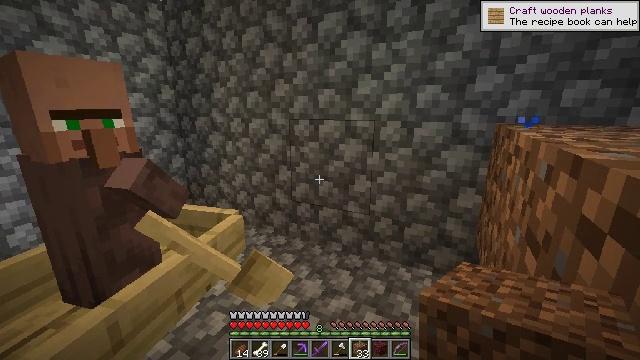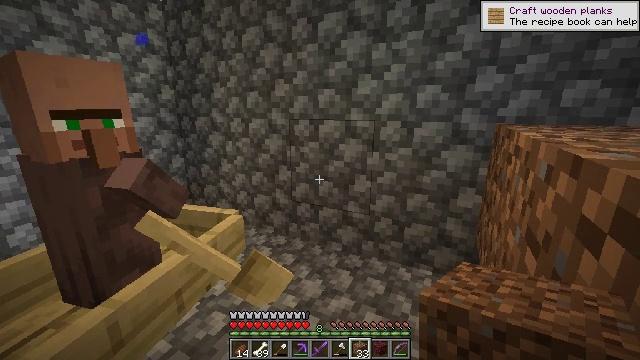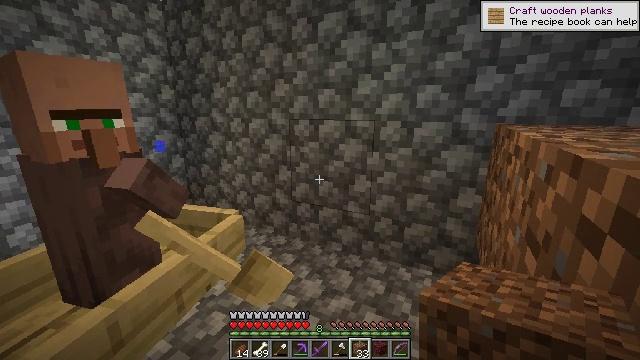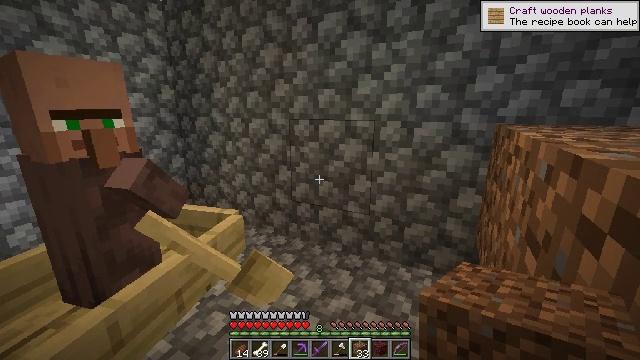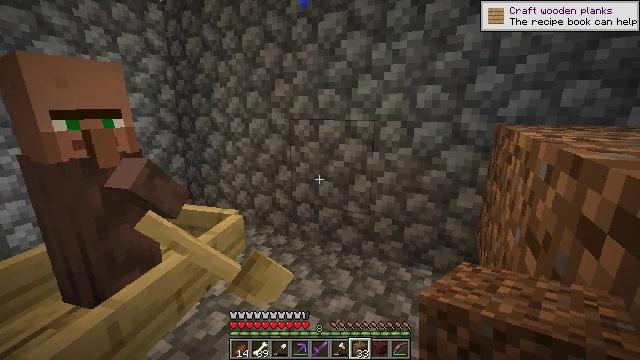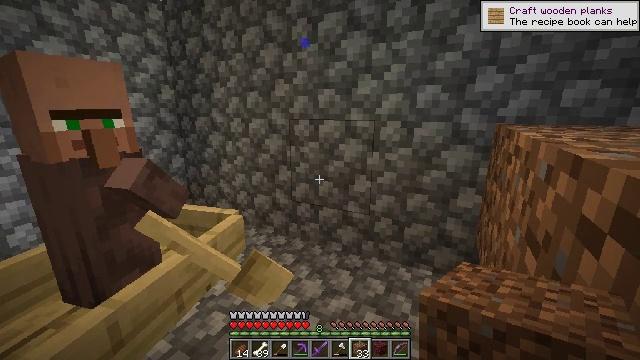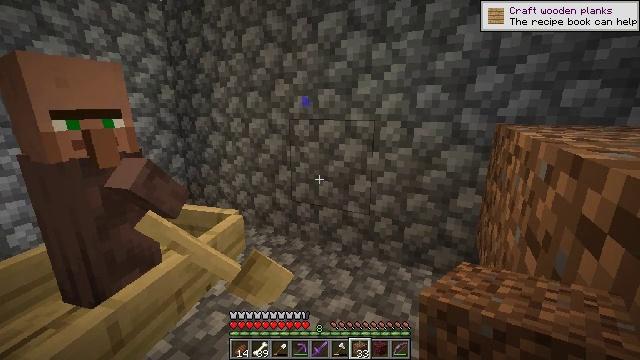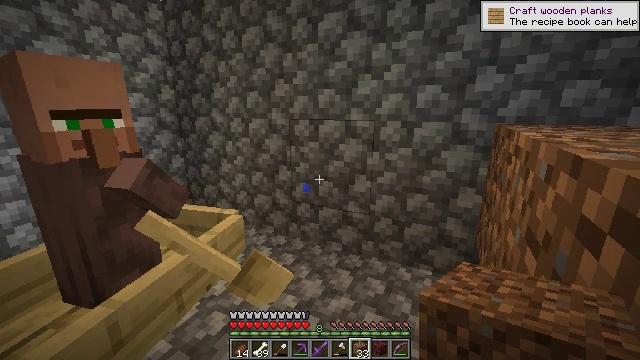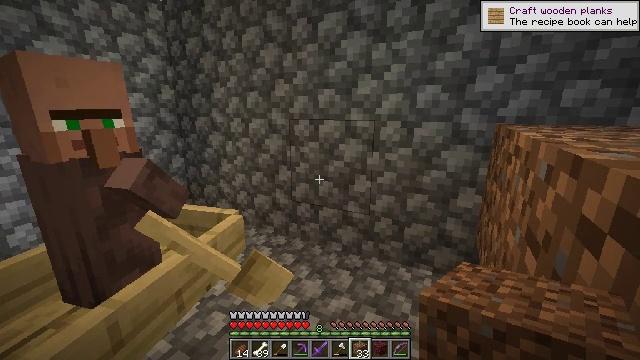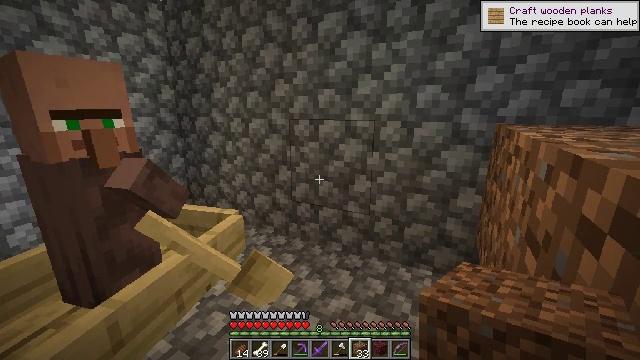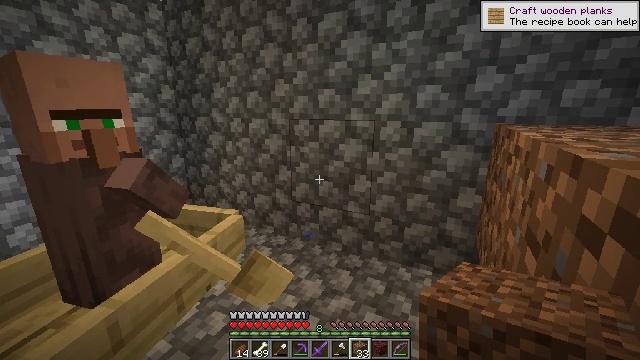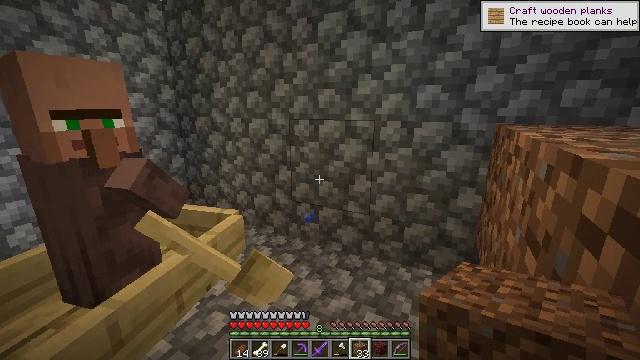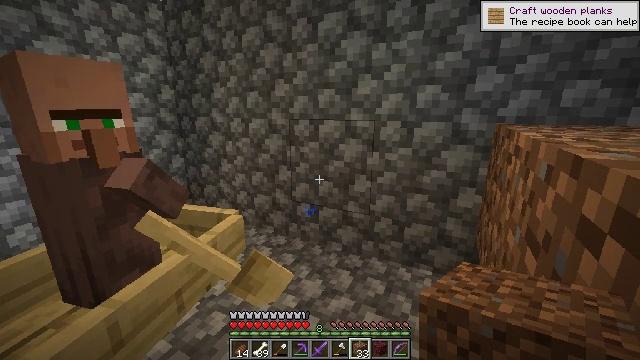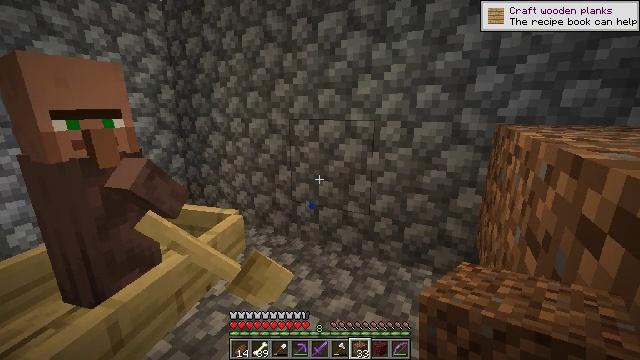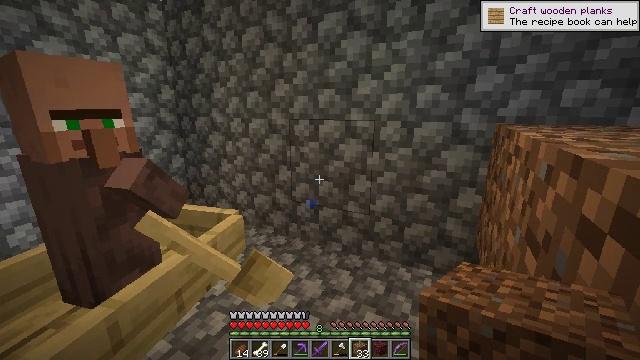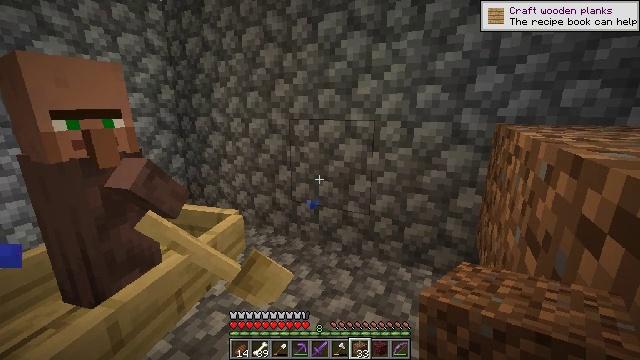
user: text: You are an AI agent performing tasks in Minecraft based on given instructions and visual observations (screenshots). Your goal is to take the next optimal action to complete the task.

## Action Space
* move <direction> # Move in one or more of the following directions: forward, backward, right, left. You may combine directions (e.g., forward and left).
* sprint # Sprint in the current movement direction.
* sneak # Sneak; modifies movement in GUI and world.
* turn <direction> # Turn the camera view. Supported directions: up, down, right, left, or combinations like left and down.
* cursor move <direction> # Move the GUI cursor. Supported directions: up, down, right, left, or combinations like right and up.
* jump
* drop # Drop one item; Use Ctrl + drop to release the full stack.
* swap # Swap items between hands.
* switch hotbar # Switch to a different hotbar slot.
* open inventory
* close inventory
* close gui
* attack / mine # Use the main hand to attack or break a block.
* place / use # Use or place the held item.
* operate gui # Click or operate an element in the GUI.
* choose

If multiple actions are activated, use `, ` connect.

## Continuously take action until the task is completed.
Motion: motion action
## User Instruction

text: Collect cobblestone blocks for construction.
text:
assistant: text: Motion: no_op
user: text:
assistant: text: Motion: no_op
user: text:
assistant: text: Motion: no_op
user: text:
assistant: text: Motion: no_op
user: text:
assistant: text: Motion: no_op
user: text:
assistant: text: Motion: no_op
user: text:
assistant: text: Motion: no_op
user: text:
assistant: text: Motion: no_op
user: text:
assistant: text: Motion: no_op
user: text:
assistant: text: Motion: no_op
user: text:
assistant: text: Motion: no_op
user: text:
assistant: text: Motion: no_op
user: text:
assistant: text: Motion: no_op
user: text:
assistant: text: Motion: no_op
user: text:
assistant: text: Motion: no_op
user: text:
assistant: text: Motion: no_op
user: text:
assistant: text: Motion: no_op
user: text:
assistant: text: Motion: no_op
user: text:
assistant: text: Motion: no_op
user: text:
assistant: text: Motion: no_op
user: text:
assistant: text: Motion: no_op
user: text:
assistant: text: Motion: no_op
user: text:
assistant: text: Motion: no_op
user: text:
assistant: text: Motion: no_op
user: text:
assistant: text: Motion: no_op
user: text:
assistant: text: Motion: no_op
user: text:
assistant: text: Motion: no_op
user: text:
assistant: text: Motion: no_op
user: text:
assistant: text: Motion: no_op
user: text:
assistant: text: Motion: no_op